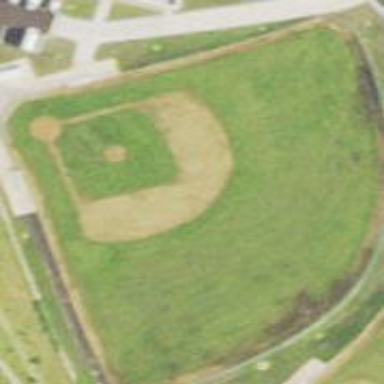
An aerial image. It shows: Baseball pitch for leisure land activities.